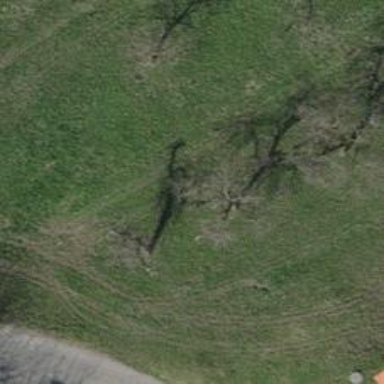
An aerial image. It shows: Beautiful tree in nature.